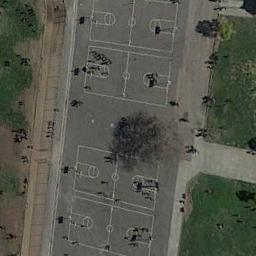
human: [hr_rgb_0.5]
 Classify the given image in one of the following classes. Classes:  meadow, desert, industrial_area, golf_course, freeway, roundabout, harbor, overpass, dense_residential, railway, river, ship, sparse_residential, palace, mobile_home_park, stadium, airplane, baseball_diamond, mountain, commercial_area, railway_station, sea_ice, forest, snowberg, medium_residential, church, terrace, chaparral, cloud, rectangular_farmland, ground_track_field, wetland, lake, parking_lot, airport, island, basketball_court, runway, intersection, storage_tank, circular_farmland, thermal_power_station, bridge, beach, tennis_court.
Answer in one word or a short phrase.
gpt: basketball_court